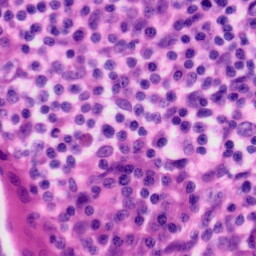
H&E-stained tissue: Tonsil